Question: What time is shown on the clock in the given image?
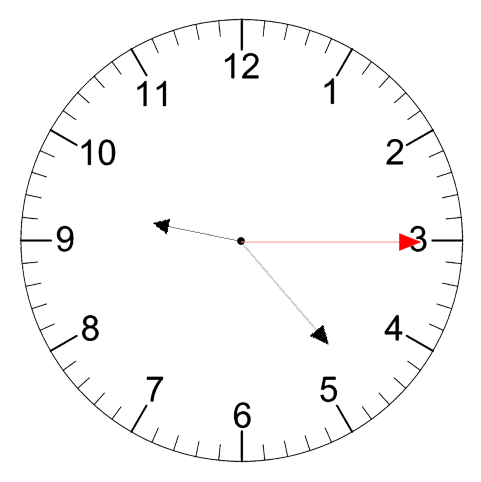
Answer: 09:23:15